Interaction volume radius: 5 \u00c5
Interaction volume height: 15 \u00c5
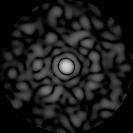
Disorder parameter: 0.8218